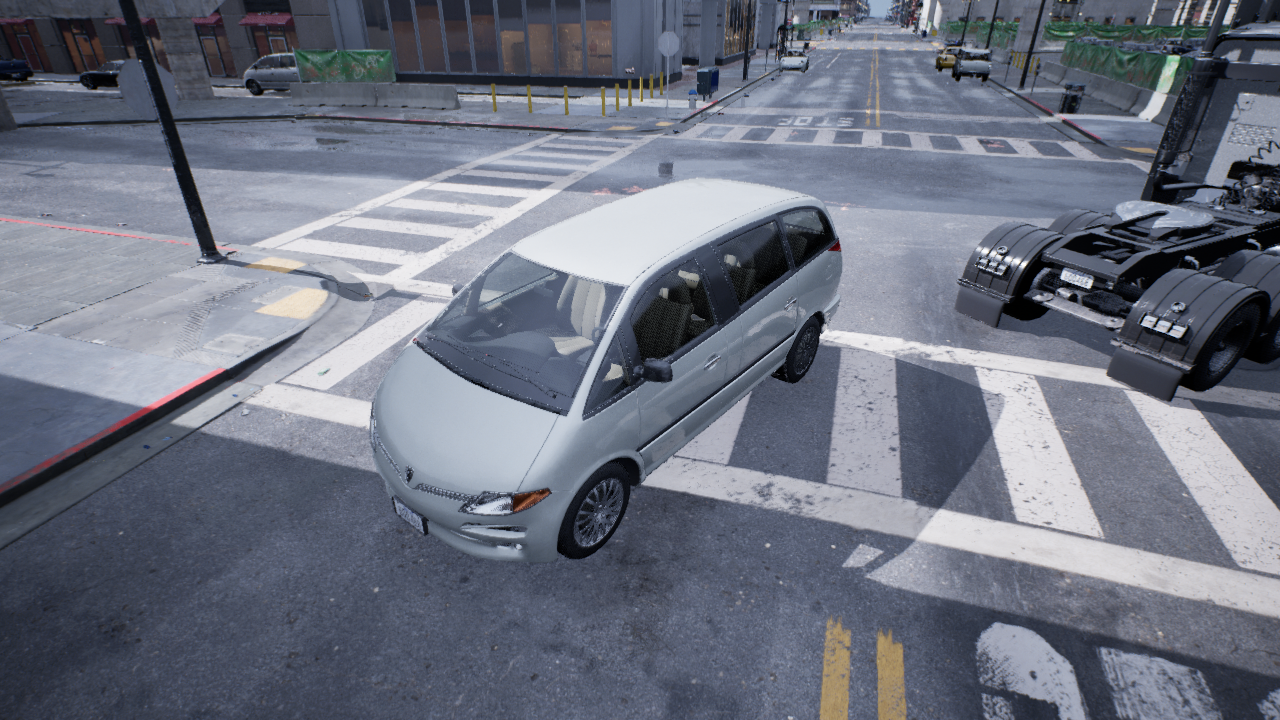
Venue: intersection
Lighting: overcast
Vehicle rig: minivan